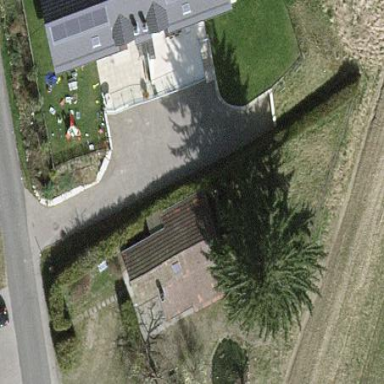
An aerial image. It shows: Simple and straightforward house.